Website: lowes
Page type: review-order
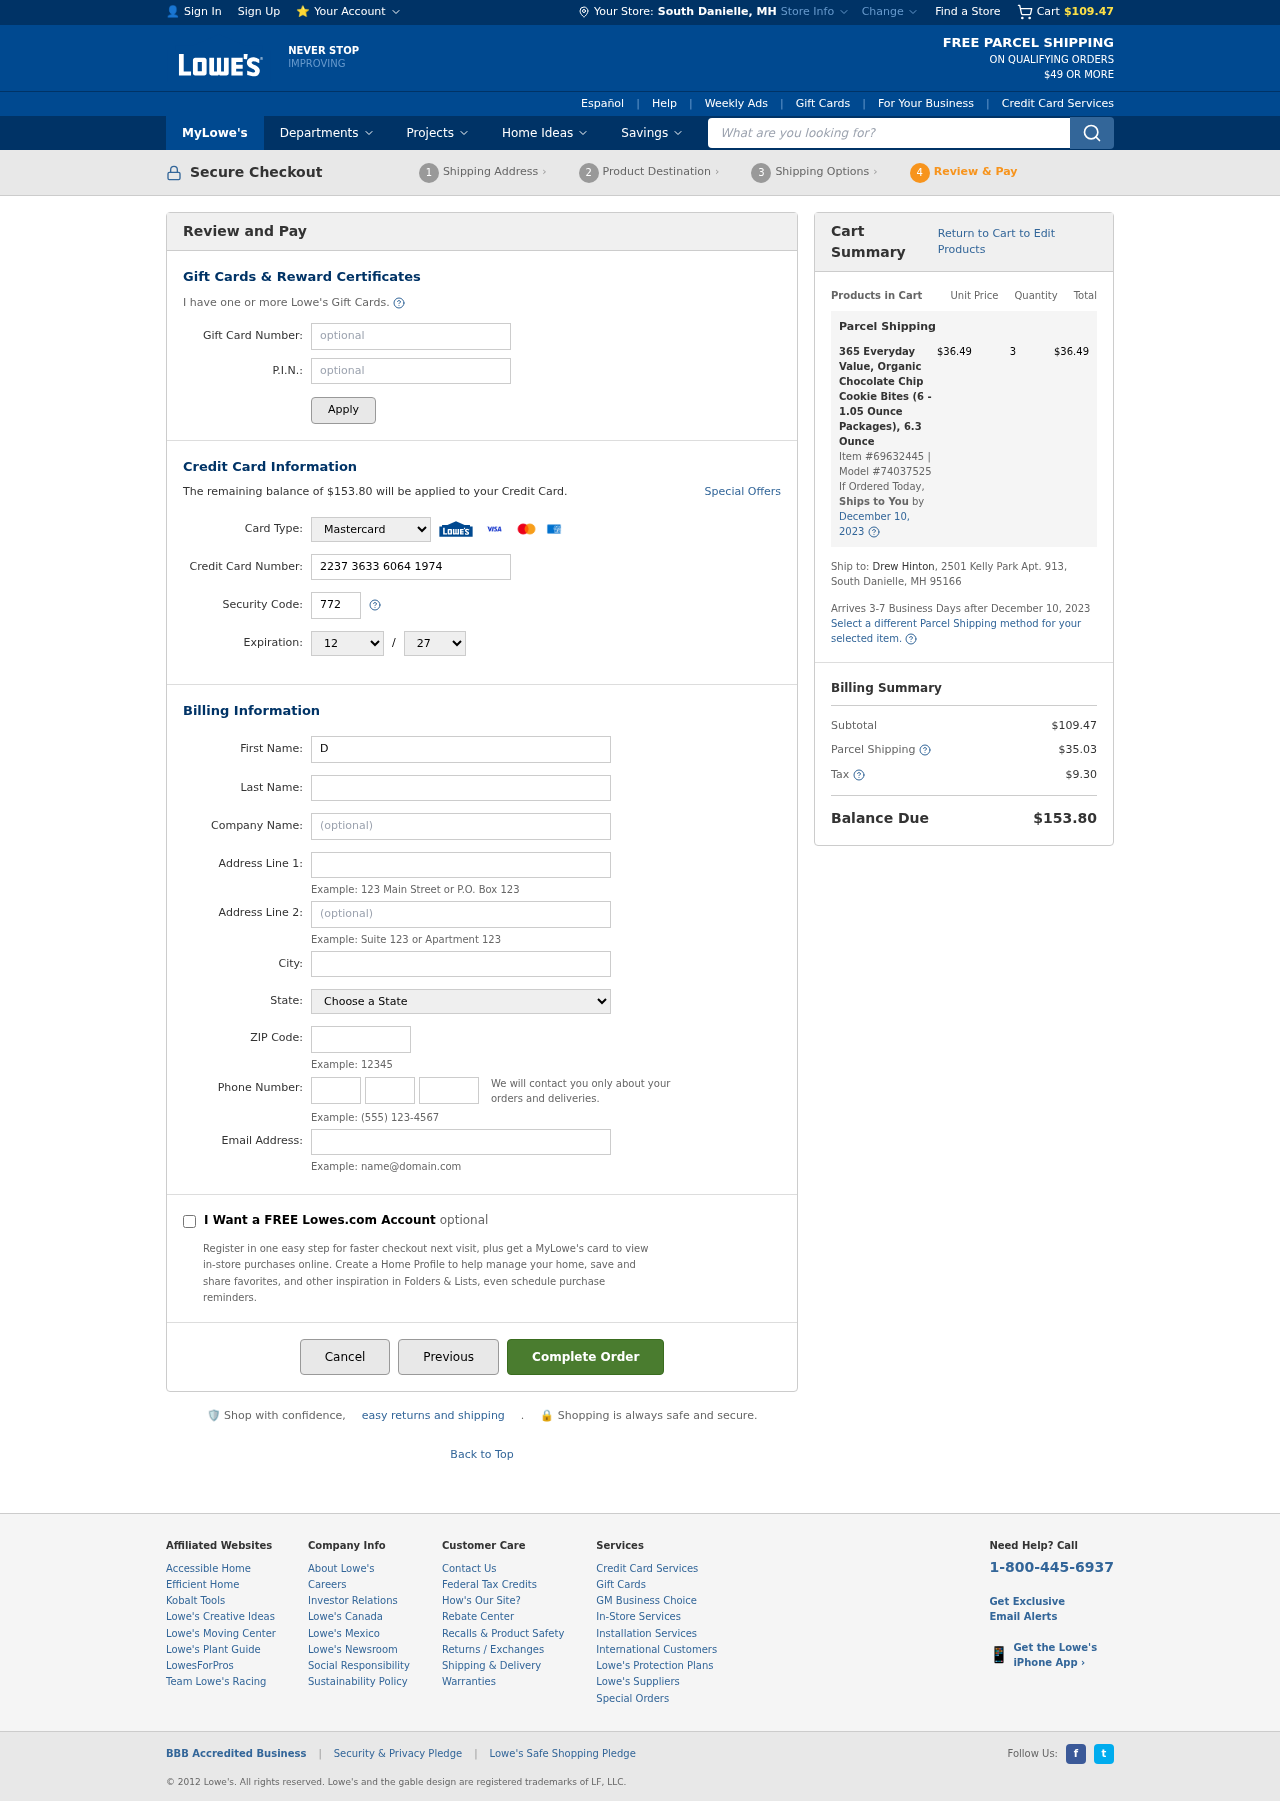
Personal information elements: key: PII_CARD_CVV
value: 772
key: PII_CARD_EXPIRY_MONTH
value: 12
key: PII_CARD_EXPIRY_YEAR
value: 27
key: PII_CARD_NUMBER
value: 2237 3633 6064 1974
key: PII_CARD_TYPE
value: Mastercard
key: PII_CITY
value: South Danielle
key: PII_CITY_STATE
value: South Danielle, MH
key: PII_EMAIL
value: drew_hinton@hotmail.com
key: PII_FIRSTNAME
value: Drew
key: PII_LASTNAME
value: Hinton
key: PII_PHONE_AREA
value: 882
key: PII_PHONE_PREFIX
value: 847
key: PII_PHONE_SUFFIX
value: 3316
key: PII_POSTCODE
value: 95166
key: PII_STATE
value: MH
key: PII_STREET
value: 2501 Kelly Park Apt. 913
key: PII_STREET2
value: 2501 Kelly Park Apt. 913
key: PII_STREET2
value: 32680 Corey Union Suite 545
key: PII_FULLNAME2
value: Drew Hinton
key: PII_CITY_STATE_ZIP2
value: South Danielle, MH 95166
Product elements: key: PRODUCT1_NAME
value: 365 Everyday Value, Organic Chocolate Chip Cookie Bites (6 - 1.05 Ounce Packages), 6.3 Ounce
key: PRODUCT1_PRICE
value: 36.49
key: PRODUCT1_QUANTITY
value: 3
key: PRODUCT1_ITEM_NUMBER
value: Item #69632445
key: PRODUCT1_MODEL_NUMBER
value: Model #74037525
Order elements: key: ORDER_SUBTOTAL
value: $109.47
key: ORDER_BALANCE_DUE
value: $153.80
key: ORDER_SHIPPING_DATE
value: December 10, 2023
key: ORDER_ITEM_TOTAL
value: $36.49
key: ORDER_SHIPPING_DATE2
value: December 10, 2023
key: ORDER_SHIPPING_COST
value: $35.03
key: ORDER_TAX
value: $9.30
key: ORDER_TOTAL
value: $153.80
Search elements: key: HEADER_SEARCH
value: What are you looking for?